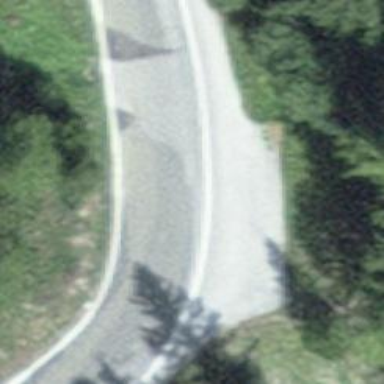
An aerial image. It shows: Passing place on the road.